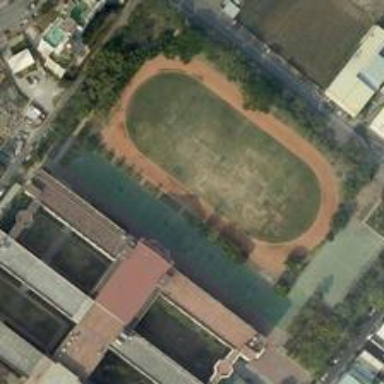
The football field abuts on the buildings nearby .